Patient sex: M
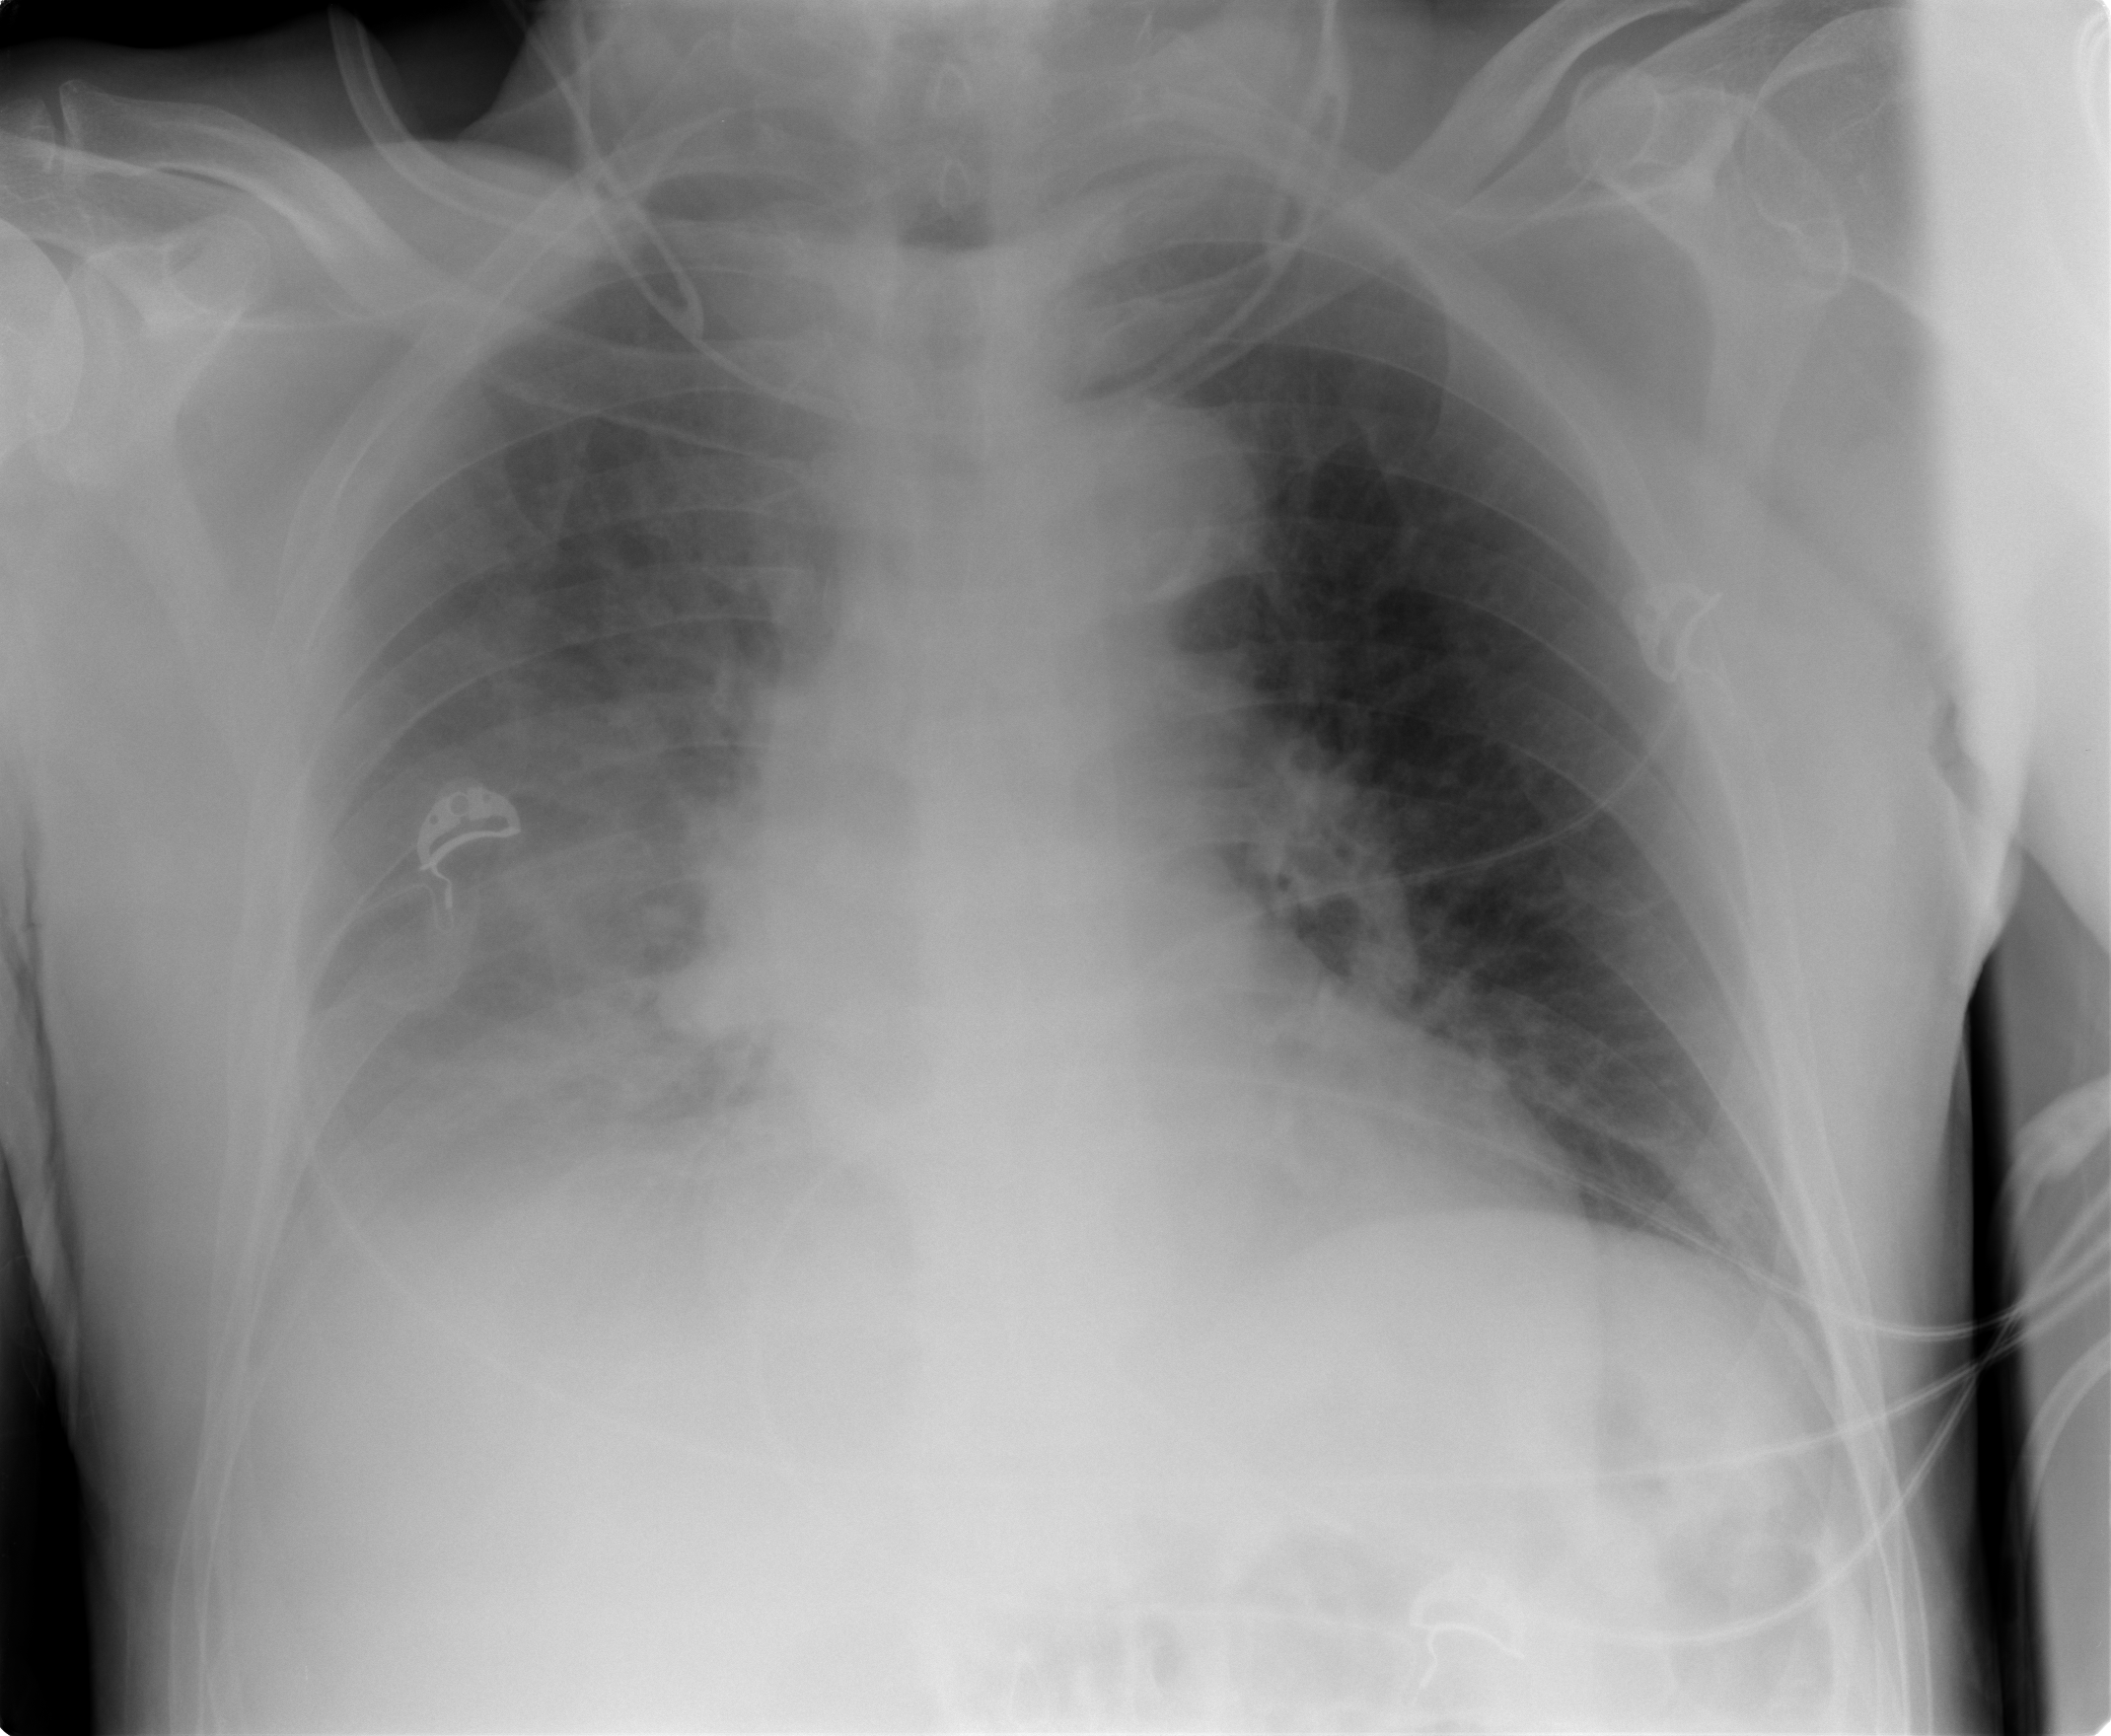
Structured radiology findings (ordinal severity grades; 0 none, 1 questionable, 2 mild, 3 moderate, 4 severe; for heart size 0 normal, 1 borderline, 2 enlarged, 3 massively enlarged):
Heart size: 0
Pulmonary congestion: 1
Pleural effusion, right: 2
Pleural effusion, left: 0
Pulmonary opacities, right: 2
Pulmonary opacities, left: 0
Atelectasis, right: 0
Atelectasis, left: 0